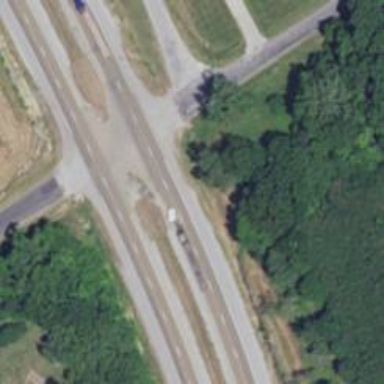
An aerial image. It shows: Trunk highway.